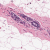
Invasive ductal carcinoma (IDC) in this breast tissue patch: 0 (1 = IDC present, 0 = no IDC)